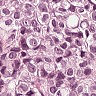
Metastatic tissue present: yes